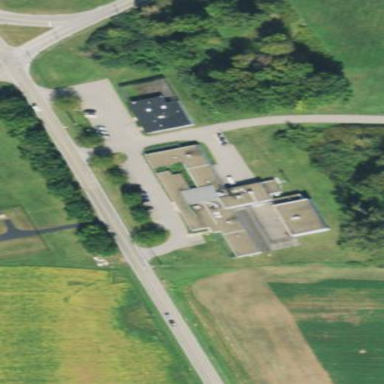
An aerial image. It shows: Prison building.